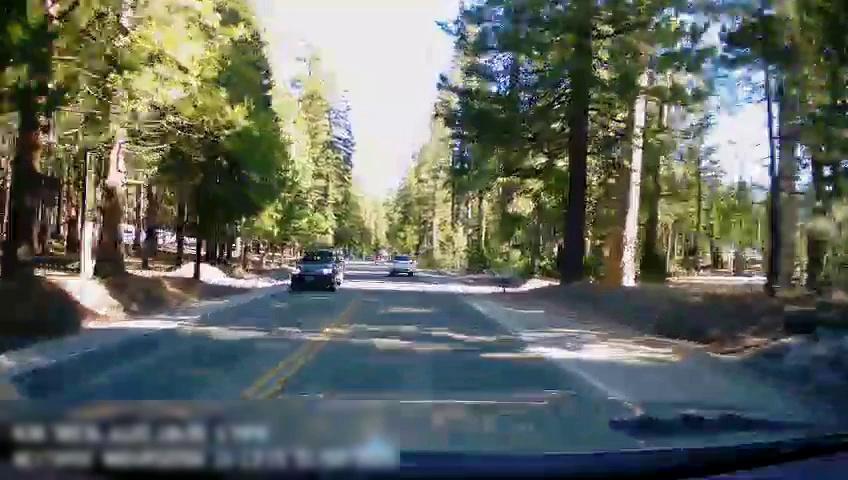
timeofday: Day
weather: Sunny
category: Drivable Space
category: Vehicles | SUV
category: Vehicles | SUV
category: Lanes | Current Lane
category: Lanes | Alternate Lane
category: Lanes | Opposite Lane